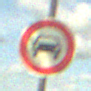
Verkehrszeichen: VerbotKraftwagen
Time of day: Midday
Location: Outdoor (RoadRail)
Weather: PartlyCloudy
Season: NotSpecified
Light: Natural